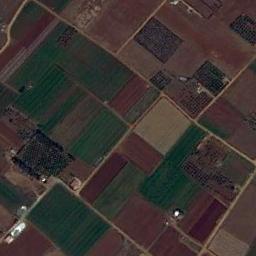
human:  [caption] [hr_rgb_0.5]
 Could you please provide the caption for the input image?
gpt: Several dirt roads are in rectangular farmlands .

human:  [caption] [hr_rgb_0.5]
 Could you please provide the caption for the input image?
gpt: There are some green and red rectangular farmland .

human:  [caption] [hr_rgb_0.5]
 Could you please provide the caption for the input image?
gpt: Some rectangular farmlands of different colors and sizes are arranged in neat rows and some paths go through the farmlands .

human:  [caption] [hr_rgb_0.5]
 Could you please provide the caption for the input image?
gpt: Many neatly arranged green, Reddish brown and tan mixed rectangular farmlands of different sizes .

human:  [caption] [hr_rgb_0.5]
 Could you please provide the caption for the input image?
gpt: There are some brown rectangular farmlands and green ones .